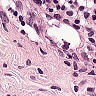
Metastatic tissue present: no